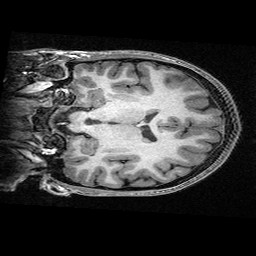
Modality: T1w
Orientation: coronal
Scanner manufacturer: ge
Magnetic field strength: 3 T
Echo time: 0.00318 s